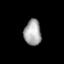
Tissue: lung
Cell type: T cells
Senescence score: 0.238
Nuclear area (px): 424
Mean DAPI intensity: 168.816